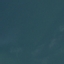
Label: SeaLake